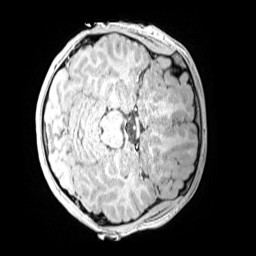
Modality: MP2RAGE
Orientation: axial
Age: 11
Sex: female
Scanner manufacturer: siemens
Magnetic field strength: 3 T
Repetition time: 4 s
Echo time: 0.00299 s